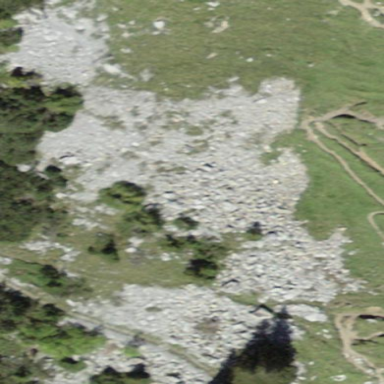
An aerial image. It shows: Natural scree.